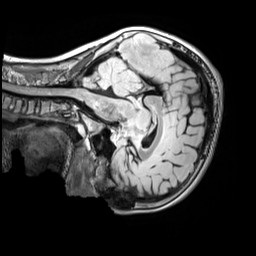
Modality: FLAIR
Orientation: sagittal
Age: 12
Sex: male
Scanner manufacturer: siemens
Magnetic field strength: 3 T
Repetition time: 5 s
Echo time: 0.388 s